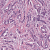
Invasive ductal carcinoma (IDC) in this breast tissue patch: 1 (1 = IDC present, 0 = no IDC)